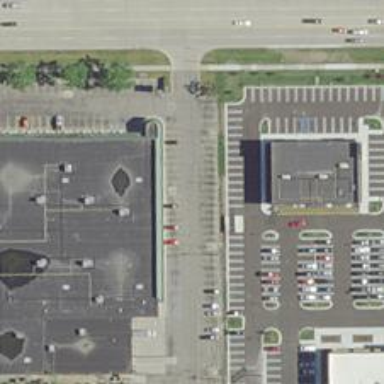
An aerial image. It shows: Retail building.